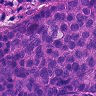
Metastatic tissue present: yes